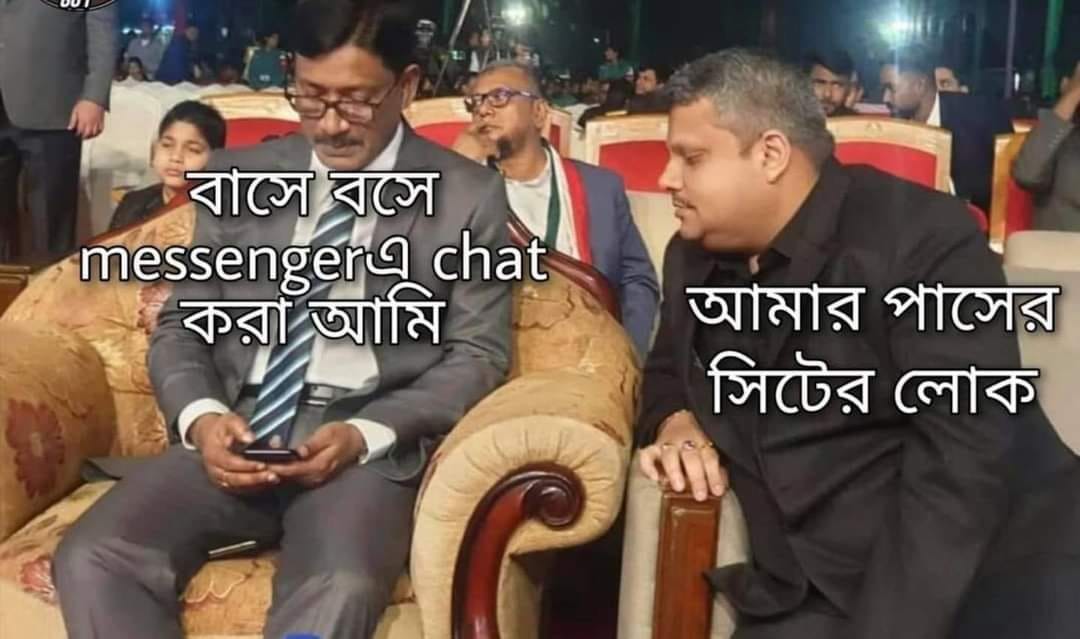
Caption: বাসে বসে messenger এ chat করা আমি       আমার পাসের সিটের লোক
Label: non-hate